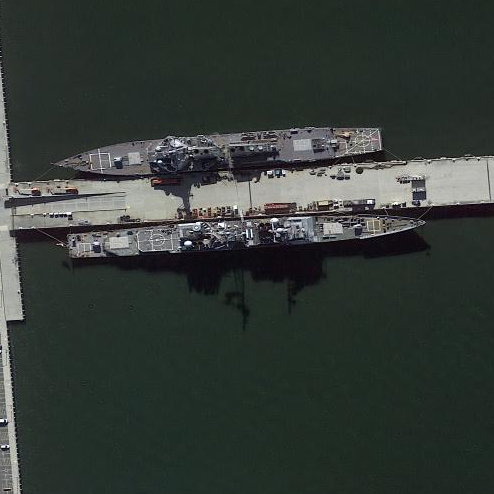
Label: cruiser